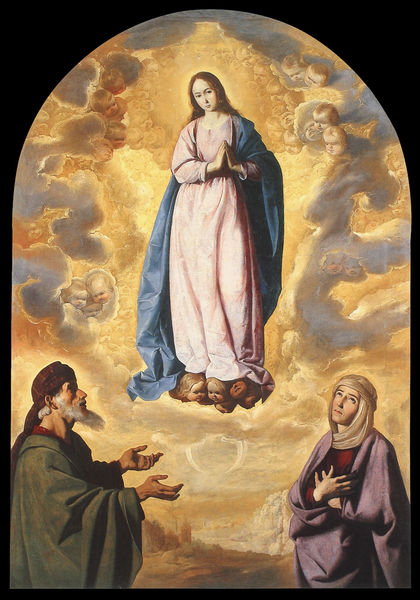
Titel: Maria Immaculata mit dem hl. Joachim und der hl. Anna
Künstler: Francisco de Zurbarán
Institution: Edinburgh, National Gallery of Scotland
Schlagwörter: blau, gemälde, gott, himmel, mann, umhang, wolken, gelb, grün, landschaft, menschen, frau, grau, männer, rose, tuch, wolke, haube, malerei, bart, gesicht, hände, öl, gewand, gold, mantel, rosa, kinder, engel, gefaltet, schweben, babys, gebet, altar, jesus, segen, erscheinung, heilige, heilig, putten, maria, madonna, magdalena, mutter gottes, turban, altarbild, himmelfahrt, woke, zacharias